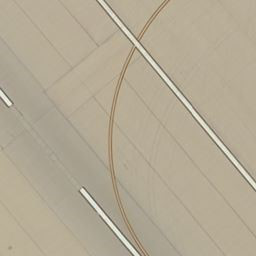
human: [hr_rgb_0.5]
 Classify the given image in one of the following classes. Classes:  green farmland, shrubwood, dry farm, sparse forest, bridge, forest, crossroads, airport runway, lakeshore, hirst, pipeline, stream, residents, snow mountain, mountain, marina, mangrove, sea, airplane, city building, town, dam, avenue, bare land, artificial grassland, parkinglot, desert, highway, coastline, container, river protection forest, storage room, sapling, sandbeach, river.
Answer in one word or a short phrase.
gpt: airport runway